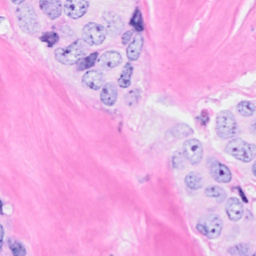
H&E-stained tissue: Breast